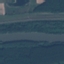
Label: River